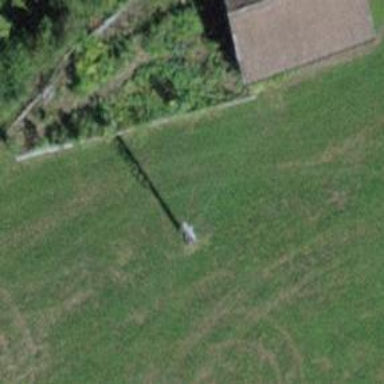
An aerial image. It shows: Utility pole in the area.